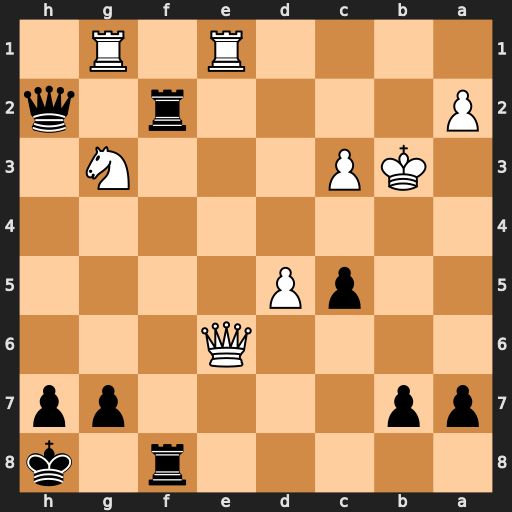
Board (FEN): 5r1k/pp4pp/4Q3/2pP4/8/1KP3N1/P4r1q/4R1R1
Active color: b
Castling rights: -
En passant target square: -
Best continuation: Rb2+ Kc4 b5+ Kxc5 Qf2+ Re3 Qxg1